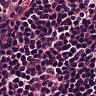
Metastatic tissue present: no